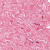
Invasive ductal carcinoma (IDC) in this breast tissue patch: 0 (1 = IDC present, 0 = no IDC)